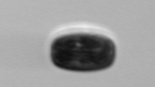
Label: Thalassiosira